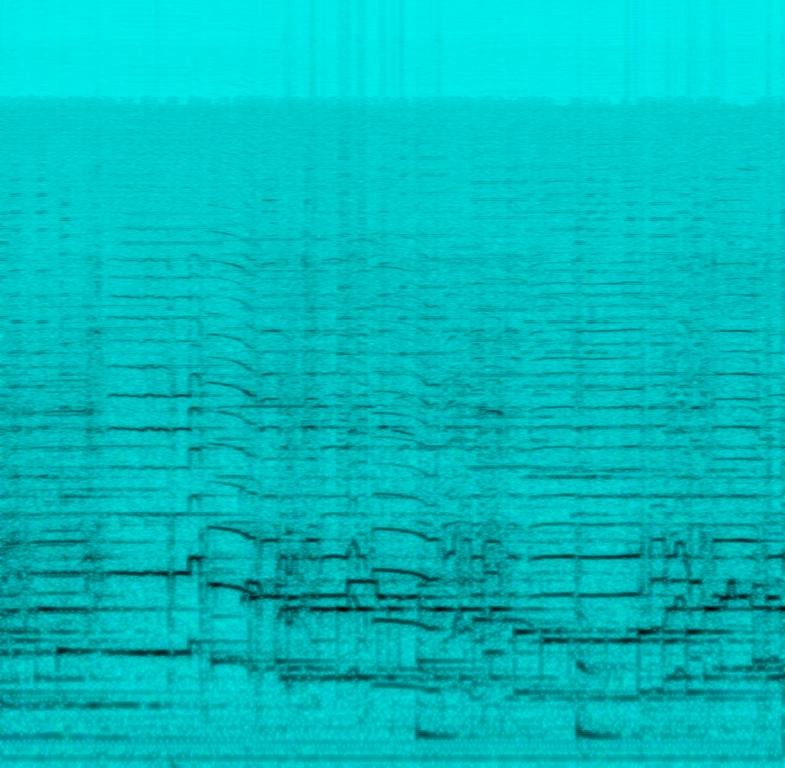
The low quality recording features a live performance of a traditional song that consists of flat male vocal singing over wooden percussive elements, sustained strings melody and woodwinds melody. The recording is very noisy and buzzy.